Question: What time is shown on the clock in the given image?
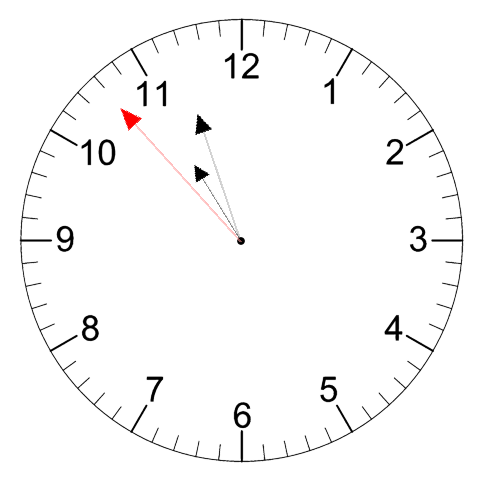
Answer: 10:56:53